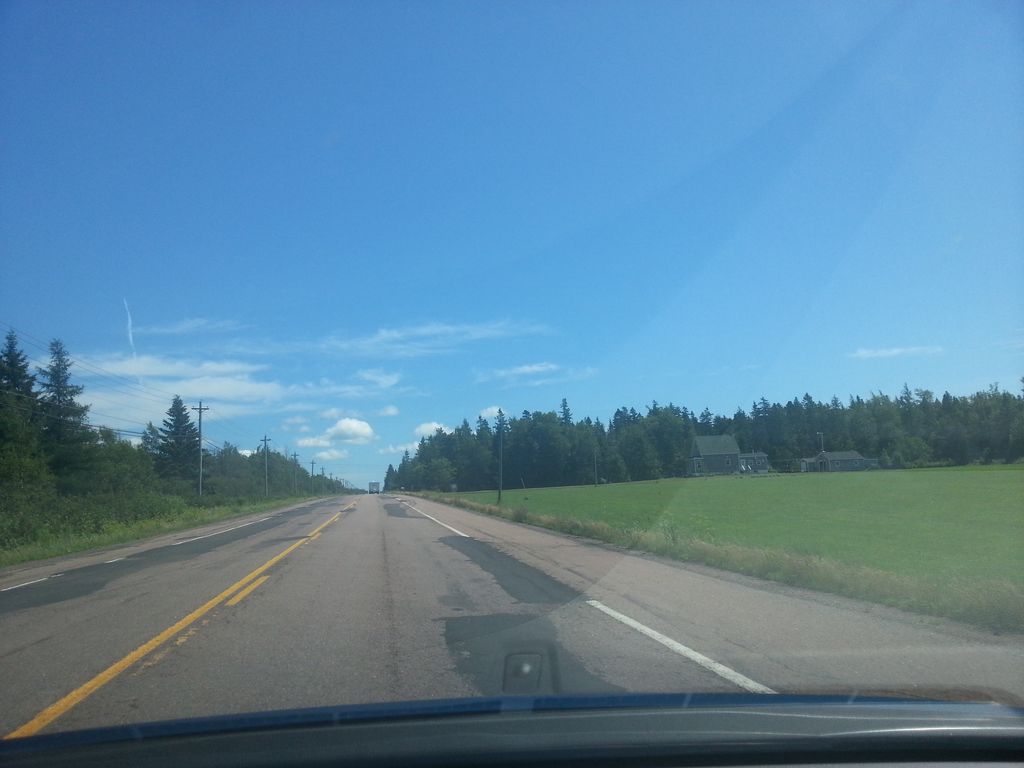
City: charlottetown